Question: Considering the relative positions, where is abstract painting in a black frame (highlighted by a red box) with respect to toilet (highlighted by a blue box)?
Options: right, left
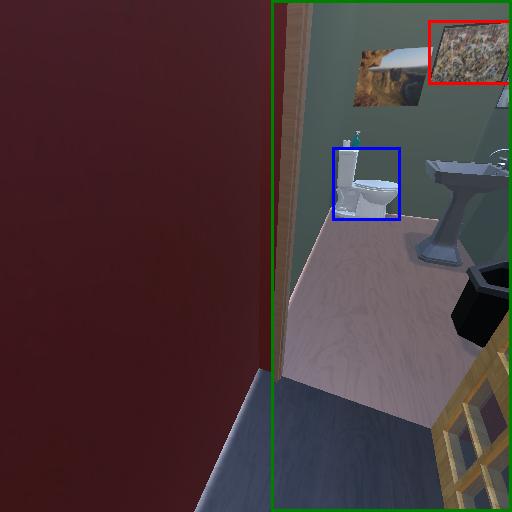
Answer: right